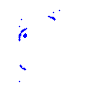
Particle: proton